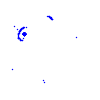
Particle: kaon